Interaction volume radius: 5 \u00c5
Interaction volume height: 15 \u00c5
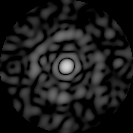
Disorder parameter: 0.8374